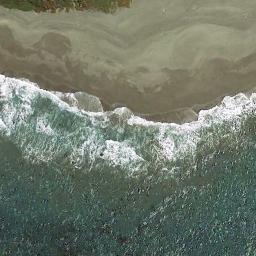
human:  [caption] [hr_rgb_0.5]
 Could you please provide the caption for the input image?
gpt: The beach with brown sand and the color of the seawater is dark green .

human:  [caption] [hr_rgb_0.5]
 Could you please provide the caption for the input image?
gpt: Grey-yellow beach and deep green sea .

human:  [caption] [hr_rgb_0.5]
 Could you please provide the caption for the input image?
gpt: There are many green plants near the beach .

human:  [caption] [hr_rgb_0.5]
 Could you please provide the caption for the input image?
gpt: Huge waves beat the yellow beach .

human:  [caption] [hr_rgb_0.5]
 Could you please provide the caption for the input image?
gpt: There are water marks on the beach .